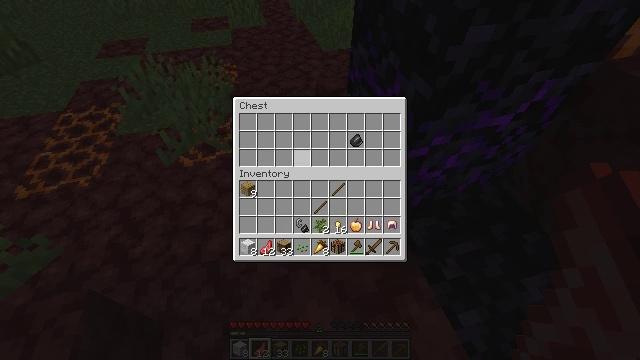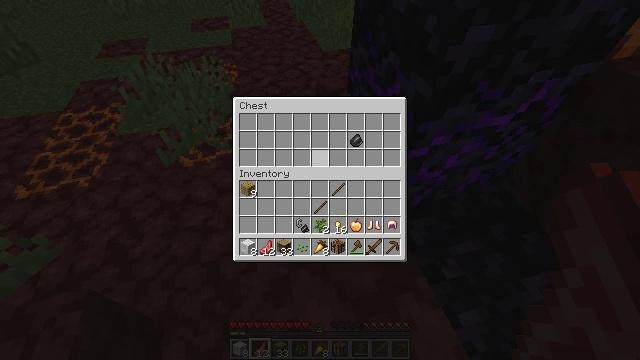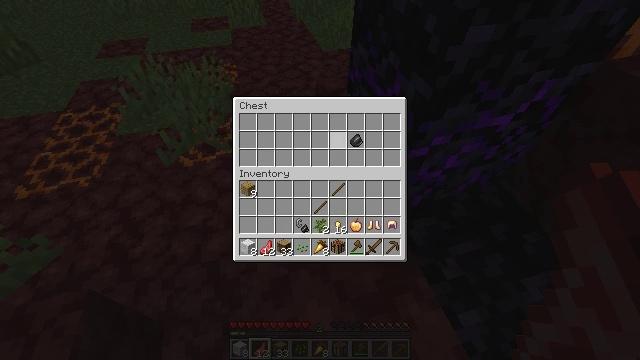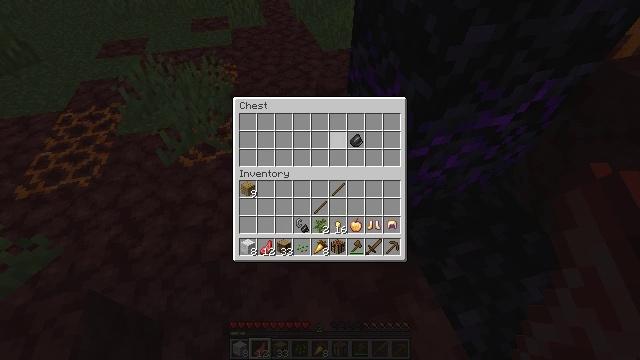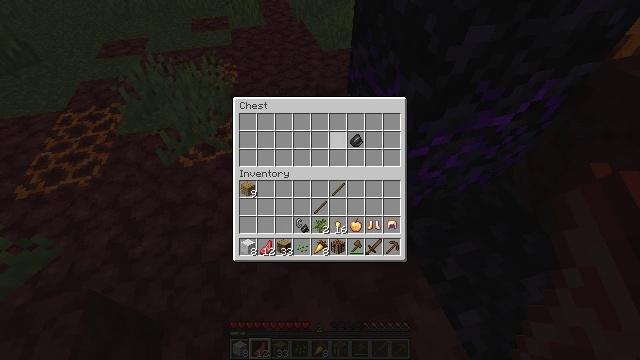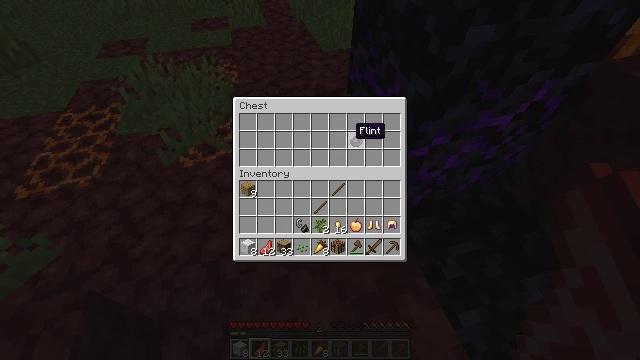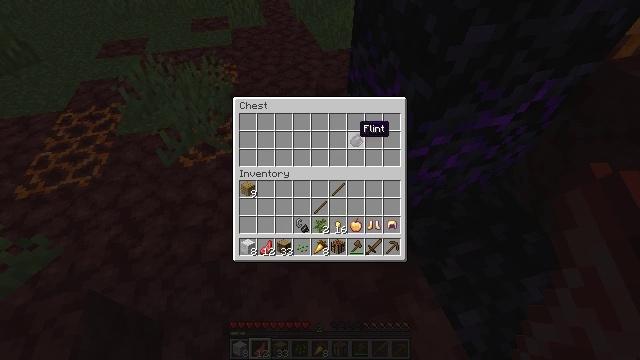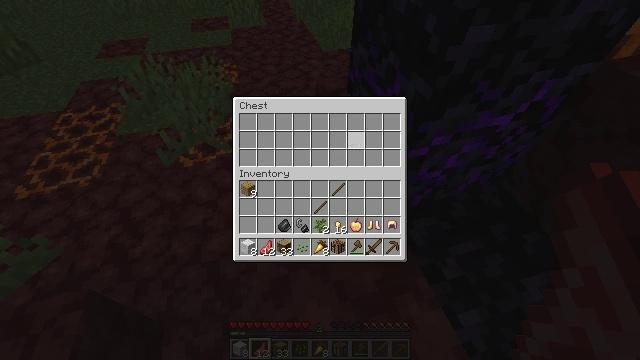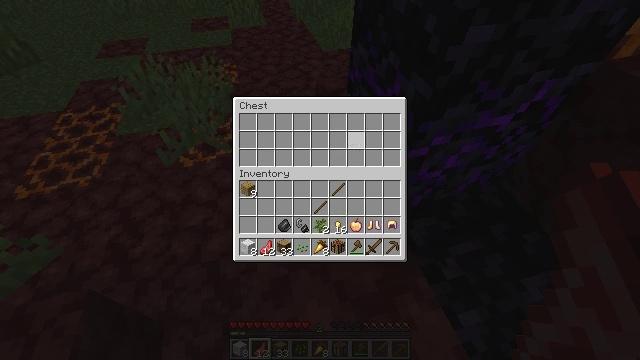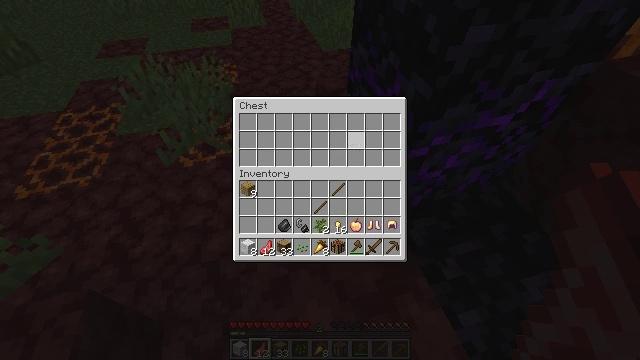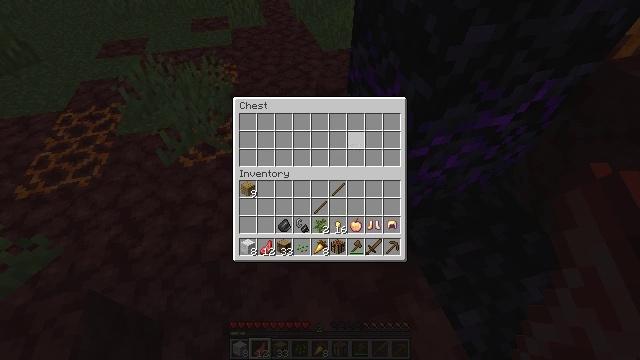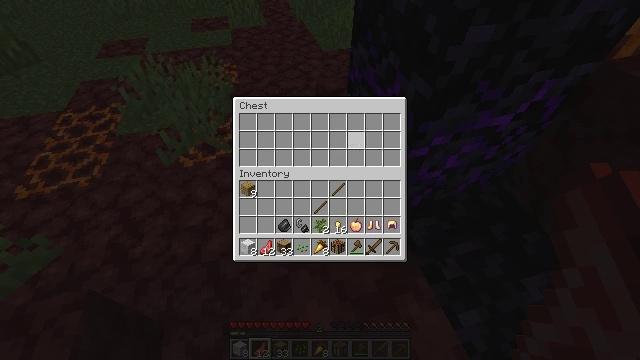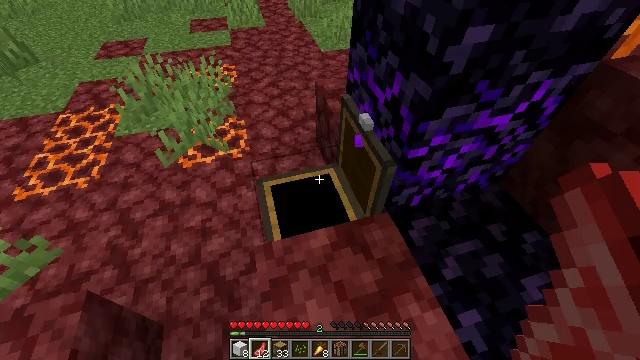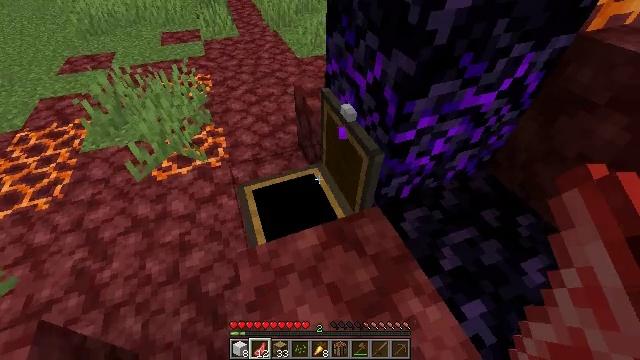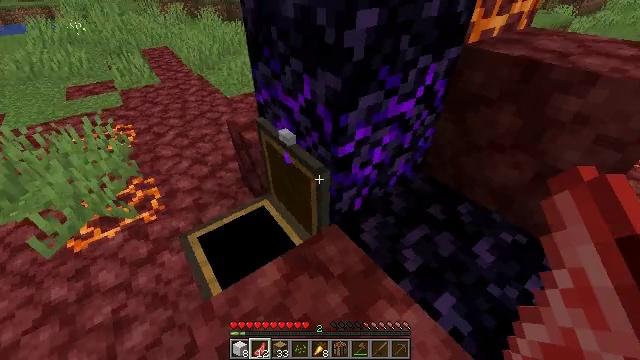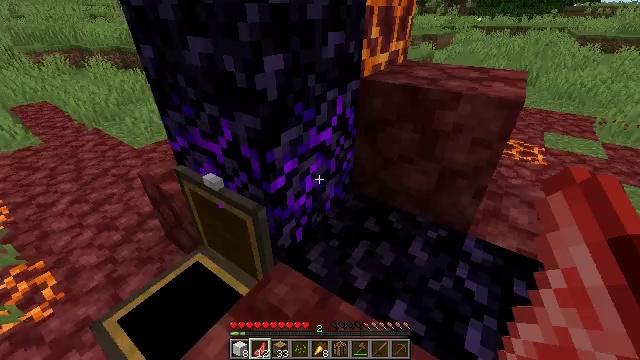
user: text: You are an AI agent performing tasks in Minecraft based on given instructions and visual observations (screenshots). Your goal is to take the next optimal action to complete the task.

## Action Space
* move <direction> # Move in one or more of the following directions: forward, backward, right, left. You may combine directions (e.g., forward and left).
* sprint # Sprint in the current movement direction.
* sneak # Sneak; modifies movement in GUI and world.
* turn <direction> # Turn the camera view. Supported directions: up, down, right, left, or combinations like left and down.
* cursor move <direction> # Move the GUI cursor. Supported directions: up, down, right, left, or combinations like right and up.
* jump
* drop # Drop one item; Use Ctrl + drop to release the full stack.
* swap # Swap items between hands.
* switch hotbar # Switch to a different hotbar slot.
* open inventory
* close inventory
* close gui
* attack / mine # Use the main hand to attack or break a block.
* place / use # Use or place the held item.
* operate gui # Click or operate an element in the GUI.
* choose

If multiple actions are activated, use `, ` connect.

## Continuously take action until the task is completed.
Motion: motion action
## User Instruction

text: Attack the brewing stand to gather it.
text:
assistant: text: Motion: sneak, cursor move right and up
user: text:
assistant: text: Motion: sneak, cursor move right
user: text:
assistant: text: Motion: sneak
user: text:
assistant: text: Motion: sneak
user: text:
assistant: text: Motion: sneak
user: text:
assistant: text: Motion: sneak
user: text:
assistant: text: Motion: sneak, operate gui
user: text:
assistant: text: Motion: sneak, operate gui
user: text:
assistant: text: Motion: sneak, operate gui
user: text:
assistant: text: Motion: sneak
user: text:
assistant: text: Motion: sneak
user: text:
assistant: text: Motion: sneak
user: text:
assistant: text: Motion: sneak, turn right and up, close gui
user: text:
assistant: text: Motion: turn right and up, open inventory
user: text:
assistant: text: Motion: turn right and up
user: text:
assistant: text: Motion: turn right and up
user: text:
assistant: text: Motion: move back
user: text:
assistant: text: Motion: move back
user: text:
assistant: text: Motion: move back and move right
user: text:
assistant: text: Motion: move back and move right
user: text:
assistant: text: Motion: move right
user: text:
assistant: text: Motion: move right
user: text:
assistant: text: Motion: no_op
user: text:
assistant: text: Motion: no_op
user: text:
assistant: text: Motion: no_op
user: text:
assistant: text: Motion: turn right and up
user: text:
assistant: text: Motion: turn right and up
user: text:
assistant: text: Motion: no_op
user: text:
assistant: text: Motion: no_op
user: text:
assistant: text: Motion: no_op